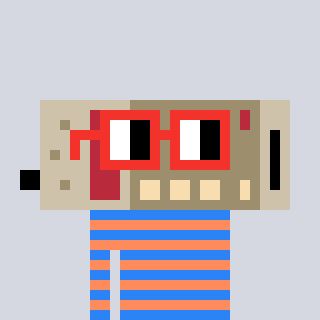
a pixel art character with square red glasses, a cordless phone-shaped head and a peachy-colored body on a cool background